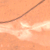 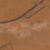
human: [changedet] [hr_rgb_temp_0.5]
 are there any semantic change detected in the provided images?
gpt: New streets were built in the desert.